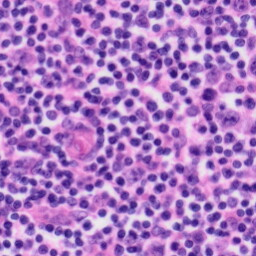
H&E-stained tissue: Tonsil